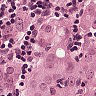
Metastatic tissue present: yes